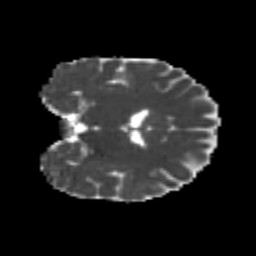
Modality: MD
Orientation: coronal
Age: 20
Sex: male
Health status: healthy
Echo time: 0.074 s